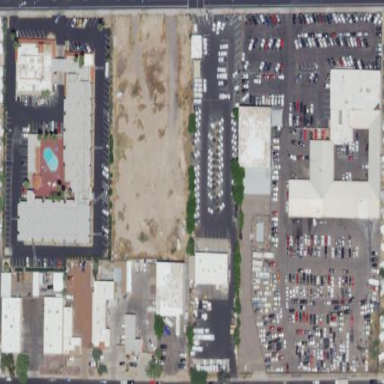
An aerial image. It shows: Commercial area.